Question: I am using VS2008 for ASP.NET apps.
My Solution Explorer has hierarchy like this:

The start-up page, Default.aspx, displays a Login form. When I press Login button, another Page with the name, selectCompany, should open. selectCompany is a Web Content Form whose master page is Master1.Master. But it is not opening, instead I am getting this error:
'''
Parser Error
Description: An error occurred during the parsing of a resource required to service this request. Please review the following specific parse error details and modify your source file appropriately.
Parser Error Message: Could not load type 'FlexStock.Forms.master1'.
Source Error:
Line 1: <%@ Master Language="C#" AutoEventWireup="true" CodeBehind="~/Forms/selectCompany.aspx" Inherits="FlexStock.Forms.master1" %>
Line 2:
Line 3: <!DOCTYPE html PUBLIC "-//W3C//DTD XHTML 1.0 Transitional//EN" "http://www.w3.org/TR/xhtml1/DTD/xhtml1-transitional.dtd">
Source File: /Forms/master1.Master Line: 1
'''
The first line of Master1.master is like this:
'''
<%@ Master Language="C#" AutoEventWireup="true" CodeBehind="master1.master.cs" Inherits="FlexStock.Forms.master1" %>
'''
And the first line of Web Content Form, selectCompany.aspx, is like this:
'''
<%@ Page Title="" Language="C#" MasterPageFile="~/Forms/master1.Master" AutoEventWireup="true" CodeBehind="selectCompany.aspx.cs" Inherits="FlexStock.Forms.selectCompany" %>
'''
I am not following where is the problem.
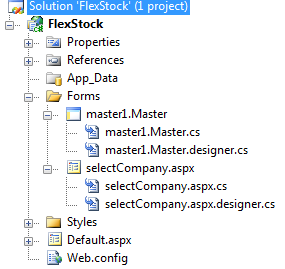
Answer: Make sure that the stated in the -part of your page-directive the name of the class in your .
Master1.master:
'''
<%@ Master Language="C#" AutoEventWireup="true" CodeBehind="master1.master.cs" Inherits="FlexStock.Forms.master1" %>
'''
Master1.Master.cs:
'''
namespace FlexStock.Forms {
public class master1 {
/* ... */
'''